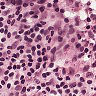
Metastatic tissue present: no